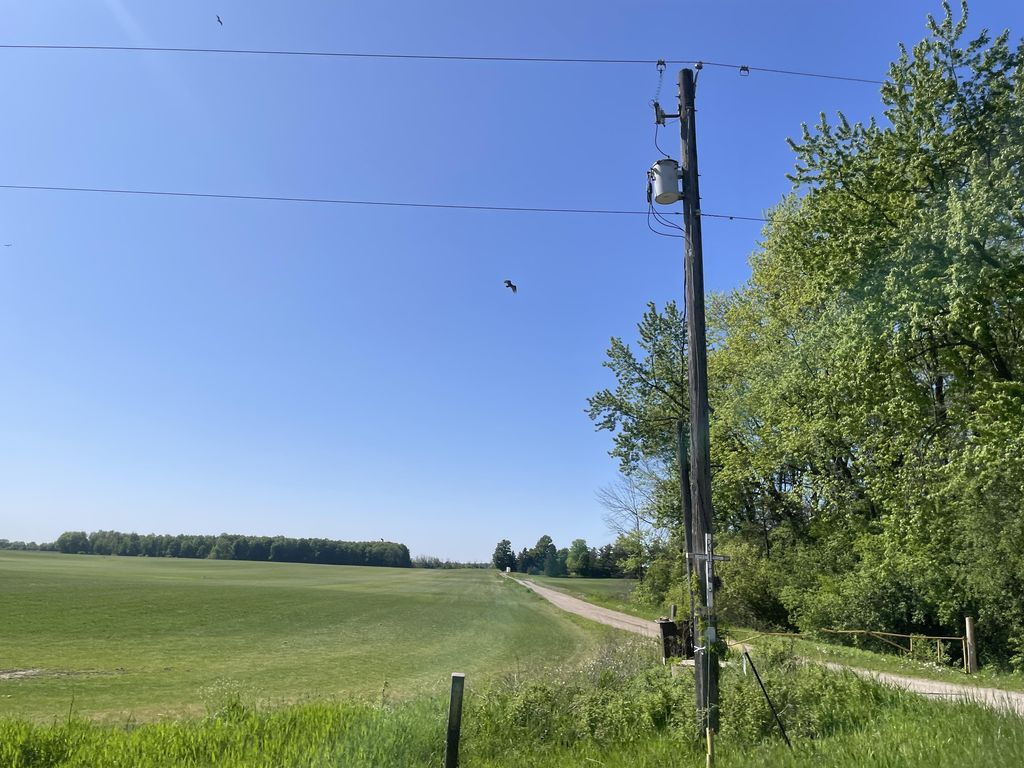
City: kitchener-waterloo